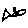
Label: fish